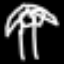
Label: palm tree